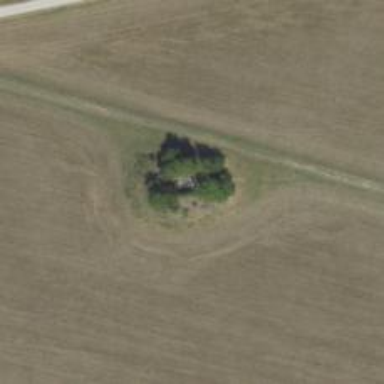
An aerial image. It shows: Military bunker.